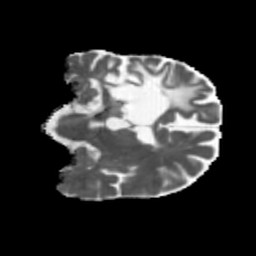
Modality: MD
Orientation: coronal
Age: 57
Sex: male
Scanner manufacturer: siemens
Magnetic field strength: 3 T
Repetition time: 5.47 s
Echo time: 0.0854 s